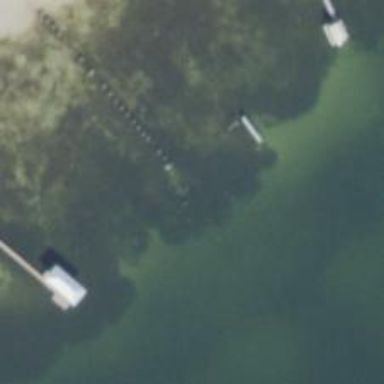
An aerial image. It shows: Man-made pier.